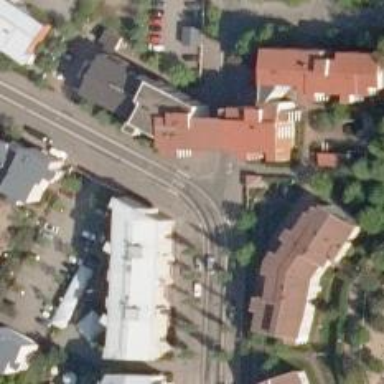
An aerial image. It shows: Tertiary road with asphalt surface and embedded tram rails.